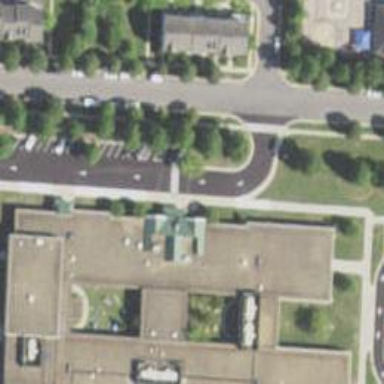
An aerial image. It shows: Parking space is available.